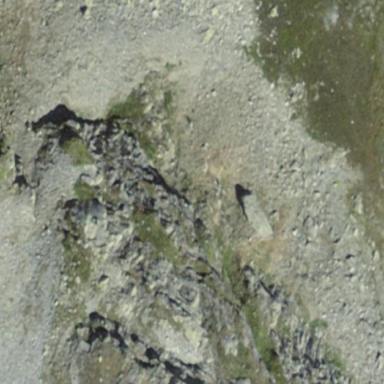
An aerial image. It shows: Scree landscape.